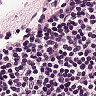
Metastatic tissue present: no